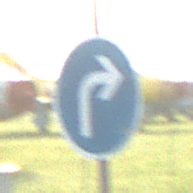
Verkehrszeichen: VorgeschriebeneFahrtrichtungRechts
Umgebung: Outdoor, Special
Tageszeit: SunriseSunset
Wetter: Clear
Licht: Natural
Jahreszeit: NotSpecified
Kontrast: MediumContrast